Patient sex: F
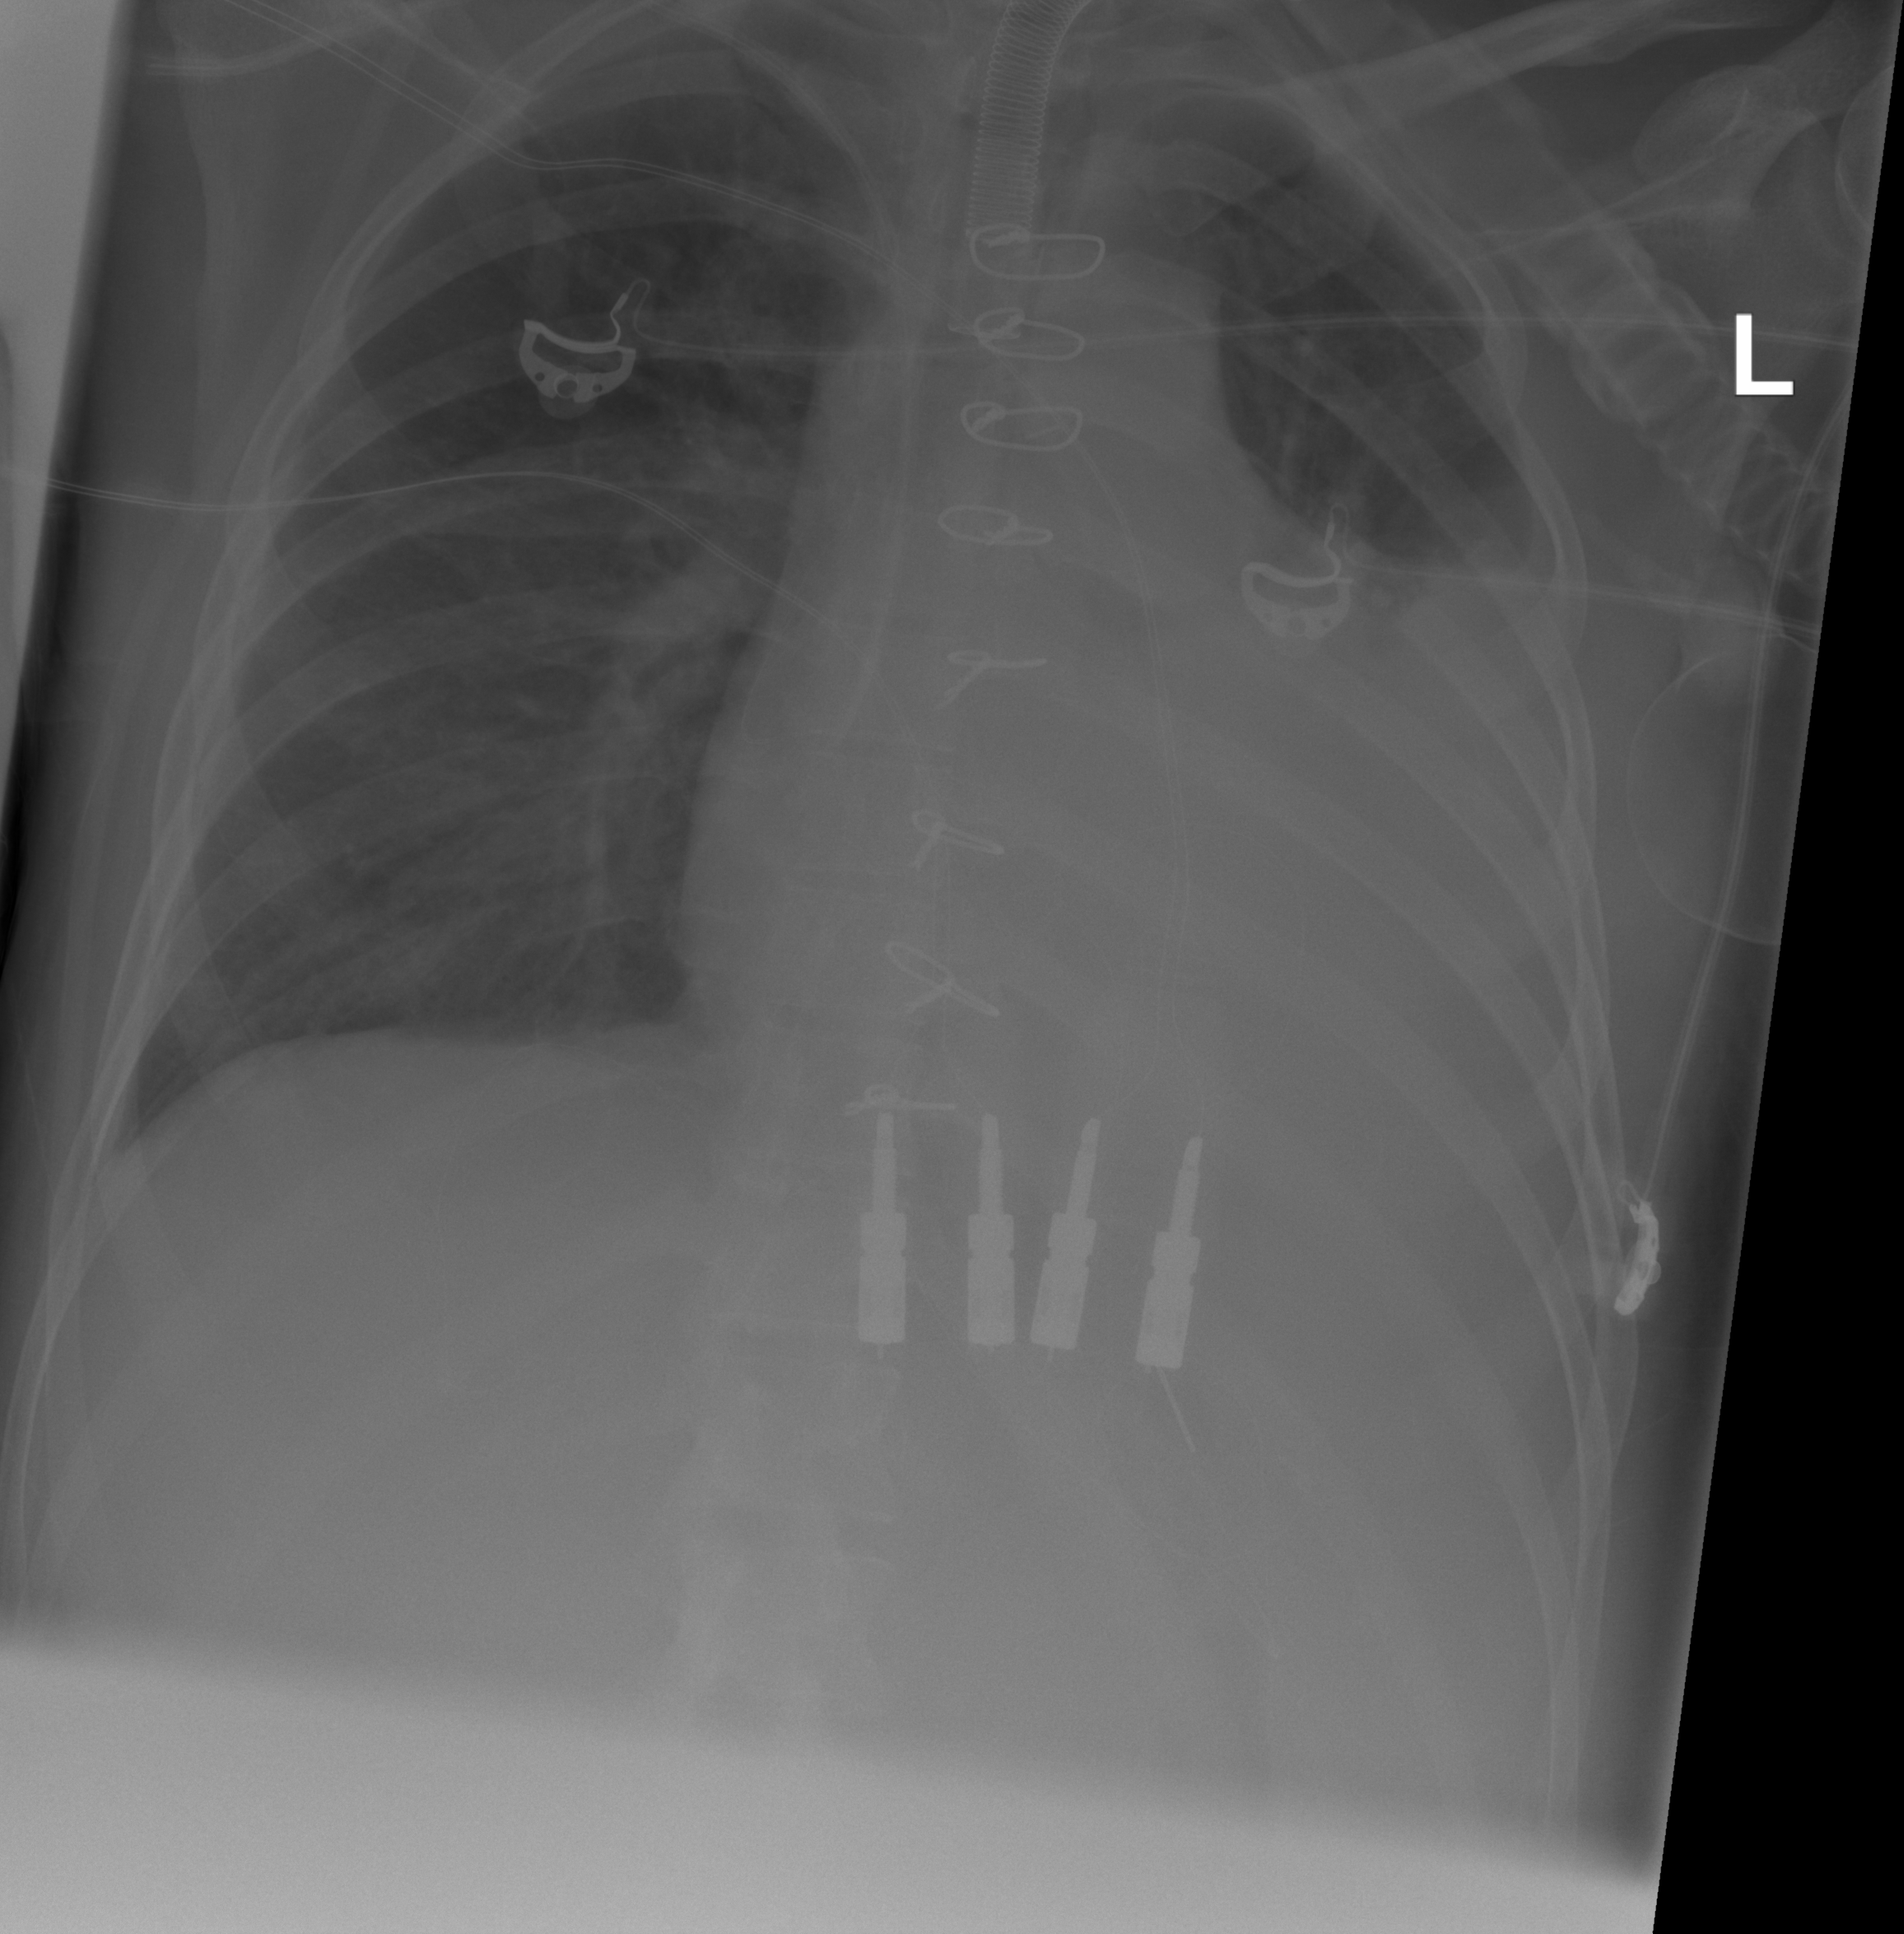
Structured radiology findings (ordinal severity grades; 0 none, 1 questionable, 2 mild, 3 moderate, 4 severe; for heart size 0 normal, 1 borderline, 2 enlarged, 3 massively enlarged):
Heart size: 2
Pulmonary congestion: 2
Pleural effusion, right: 0
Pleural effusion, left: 3
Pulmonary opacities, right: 2
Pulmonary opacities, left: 0
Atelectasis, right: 2
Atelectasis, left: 3